Field crop: maize
Growth stage: 2
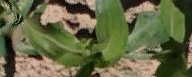
Species: maize